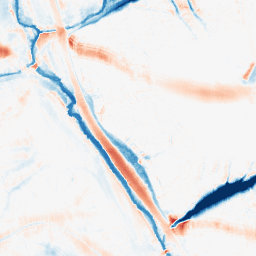
Category: morphological
Decomposition family: morphological_ellipse
Decomposition parameters: operation: average
width: 30
height: 20
Upsampling method: sinc_hamming
Upsampling parameters: scale: 2
kernel_size: 8
Upsampling scale: 2